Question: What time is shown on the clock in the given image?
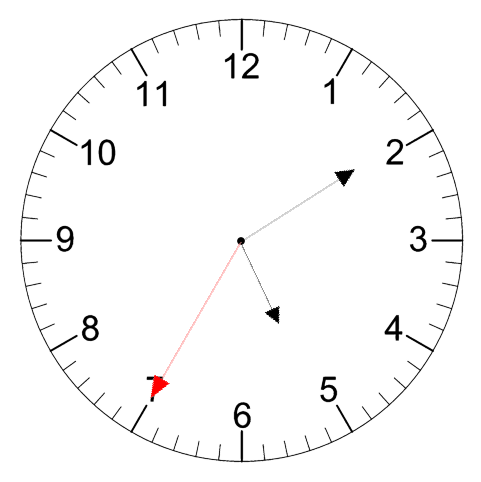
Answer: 05:09:35